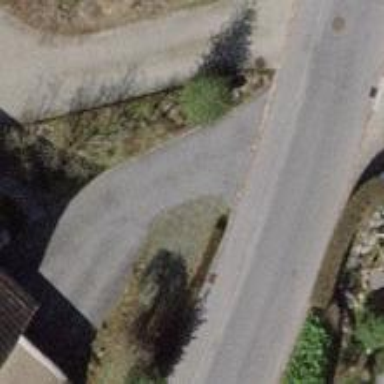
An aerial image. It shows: Asphalt road in living street.